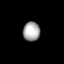
Tissue: prostate
Cell type: Epithelial cells
Senescence score: 0.2181
Nuclear area (px): 323
Mean DAPI intensity: 166.263